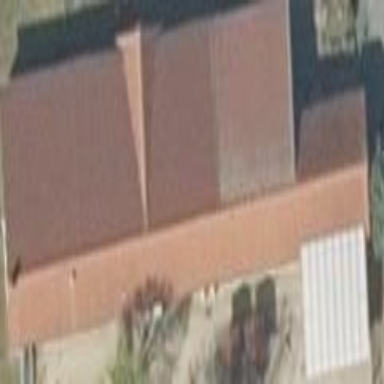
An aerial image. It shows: Building.